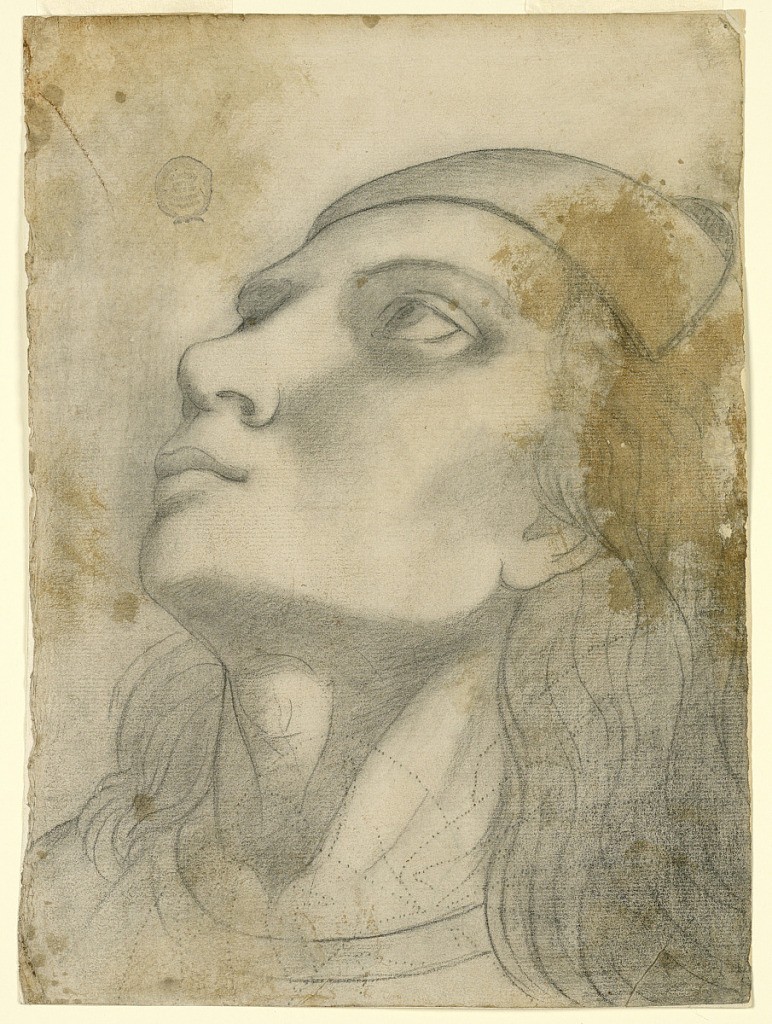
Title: Study of a Head of a Young Man in Renaissance Attire
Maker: Fortunato Duranti, Italian, 1787 - 1863
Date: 1800-1825
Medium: Charcoal on paper
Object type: Drawing
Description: Shown raised and nearly in profile, turned to left. Long hair. Wearing a cap. Reverse: a part of a drapery, which has been pricked.